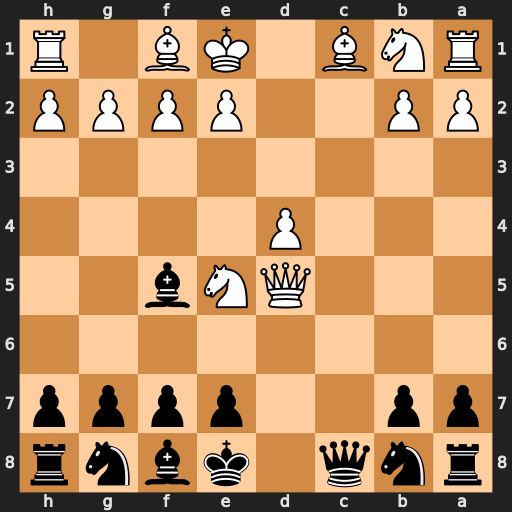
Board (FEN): rnq1kbnr/pp2pppp/8/3QNb2/3P4/8/PP2PPPP/RNB1KB1R
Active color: b
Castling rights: KQkq
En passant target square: -
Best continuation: Qxc1#